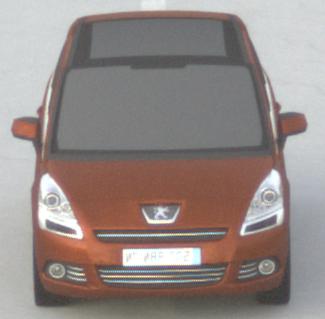
Make: Peugeot
Model: 5008 120 VTi
Detailed model: 5008 (I) Van
Model produced from: 2009/10
Model produced until: 2011/07
Doors: 5
Color: orange
Road condition: dry road
Daytime: sunrise or sunset
Contrast: low contrast